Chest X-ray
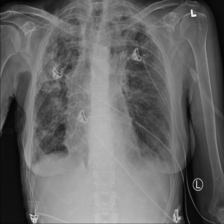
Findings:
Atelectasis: negative
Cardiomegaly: negative
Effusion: negative
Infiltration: positive
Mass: negative
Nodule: negative
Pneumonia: negative
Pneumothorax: negative
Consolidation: negative
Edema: negative
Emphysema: negative
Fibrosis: negative
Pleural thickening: negative
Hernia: negative